Interaction volume radius: 5 \u00c5
Interaction volume height: 20 \u00c5
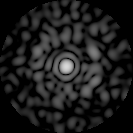
Disorder parameter: 0.8401